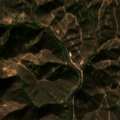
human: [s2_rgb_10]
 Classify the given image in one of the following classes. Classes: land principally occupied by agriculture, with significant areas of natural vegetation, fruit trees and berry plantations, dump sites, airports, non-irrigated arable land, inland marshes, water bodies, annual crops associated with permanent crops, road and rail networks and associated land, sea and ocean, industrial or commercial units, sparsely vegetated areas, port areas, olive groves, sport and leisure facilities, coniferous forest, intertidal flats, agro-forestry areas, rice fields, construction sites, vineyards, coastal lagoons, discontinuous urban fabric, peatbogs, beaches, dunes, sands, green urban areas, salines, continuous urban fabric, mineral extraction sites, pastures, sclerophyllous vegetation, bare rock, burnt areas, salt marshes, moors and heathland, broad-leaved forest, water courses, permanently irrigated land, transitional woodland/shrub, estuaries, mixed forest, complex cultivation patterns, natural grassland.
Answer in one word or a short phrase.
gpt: sclerophyllous vegetation, transitional woodland/shrub